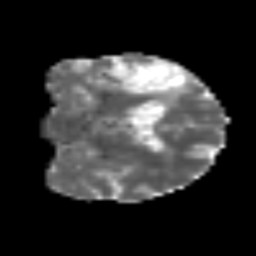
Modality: MD
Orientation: coronal
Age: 69
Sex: male
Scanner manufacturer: siemens
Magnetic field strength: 3 T
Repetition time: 3.2 s
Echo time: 0.081 s